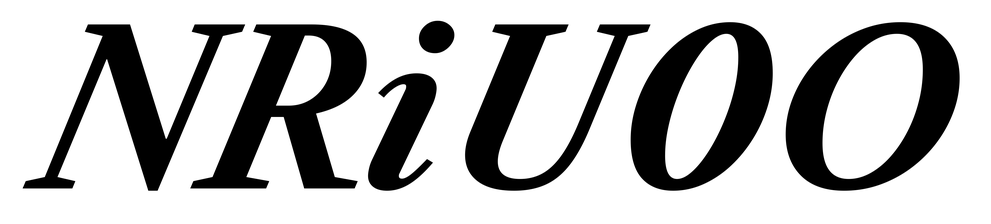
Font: LibreCaslonText-Italic_Bold_Italic